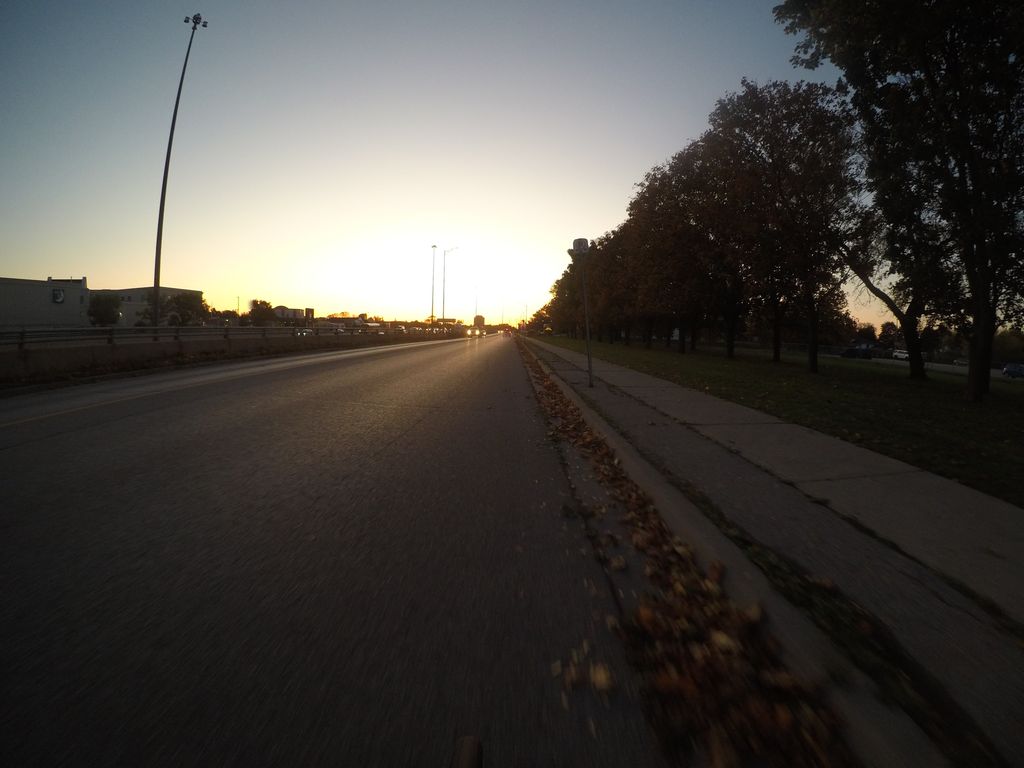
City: kitchener-waterloo